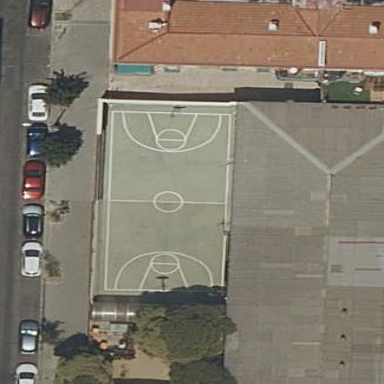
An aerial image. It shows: Basketball court located in leisure land pitch.